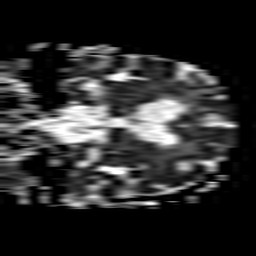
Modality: ADC
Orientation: coronal
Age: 86
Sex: female
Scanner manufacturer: philips
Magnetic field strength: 1.5 T
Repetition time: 3.403 s
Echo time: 0.06922 s